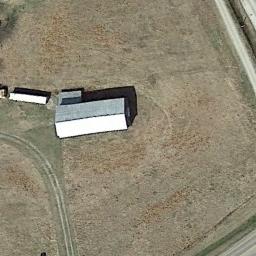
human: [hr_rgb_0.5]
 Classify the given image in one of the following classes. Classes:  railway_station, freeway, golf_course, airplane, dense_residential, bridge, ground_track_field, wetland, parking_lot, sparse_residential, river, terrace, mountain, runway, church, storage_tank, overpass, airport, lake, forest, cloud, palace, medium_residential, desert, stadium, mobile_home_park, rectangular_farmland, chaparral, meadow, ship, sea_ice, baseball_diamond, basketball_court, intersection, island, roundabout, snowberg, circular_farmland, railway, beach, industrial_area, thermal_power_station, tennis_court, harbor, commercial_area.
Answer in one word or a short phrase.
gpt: sparse_residential